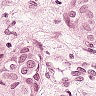
Metastatic tissue present: yes